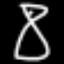
Label: hourglass